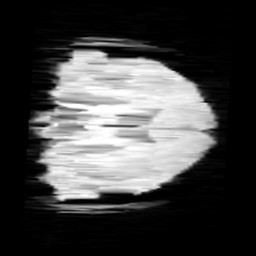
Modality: minIP
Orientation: coronal
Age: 12
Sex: female
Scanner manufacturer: siemens
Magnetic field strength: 3 T
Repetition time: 0.027 s
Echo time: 0.02 s